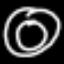
Label: donut